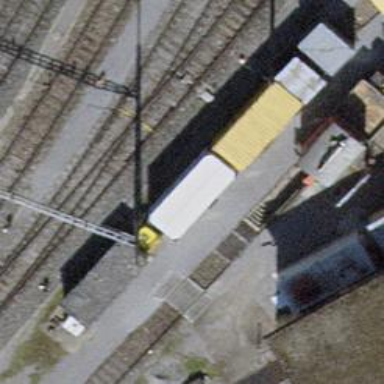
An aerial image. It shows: Railway buffer stop.